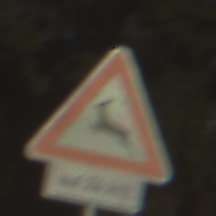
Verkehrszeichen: WildwechselRechts
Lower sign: LaengeEinerStrecke6
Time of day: SunriseSunset
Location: Outdoor (Nature)
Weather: Clear
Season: NotSpecified
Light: Natural